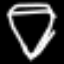
Label: diamond